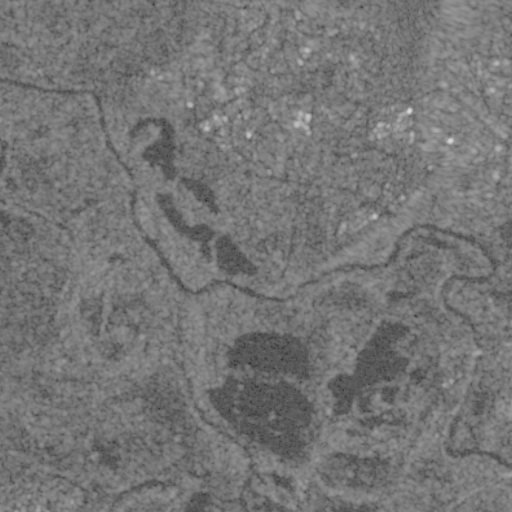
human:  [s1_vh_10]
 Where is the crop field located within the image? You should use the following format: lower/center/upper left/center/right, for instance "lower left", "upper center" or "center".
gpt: The crop field is located in the lower right of the image.
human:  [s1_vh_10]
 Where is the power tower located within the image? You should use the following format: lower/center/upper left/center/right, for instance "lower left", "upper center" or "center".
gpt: The power tower is located in the lower left of the image.
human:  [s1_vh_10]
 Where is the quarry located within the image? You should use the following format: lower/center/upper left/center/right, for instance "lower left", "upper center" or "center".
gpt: The quarry is located in the lower left of the image.
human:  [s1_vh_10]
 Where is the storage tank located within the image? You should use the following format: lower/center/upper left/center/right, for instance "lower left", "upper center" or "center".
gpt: The storage tank is located in the right of the image.
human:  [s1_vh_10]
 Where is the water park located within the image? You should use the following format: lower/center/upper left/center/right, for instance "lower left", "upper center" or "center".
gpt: The water park is located in the lower right of the image.
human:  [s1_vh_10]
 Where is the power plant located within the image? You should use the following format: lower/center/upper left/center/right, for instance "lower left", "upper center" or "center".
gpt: There is no power plant in the image.

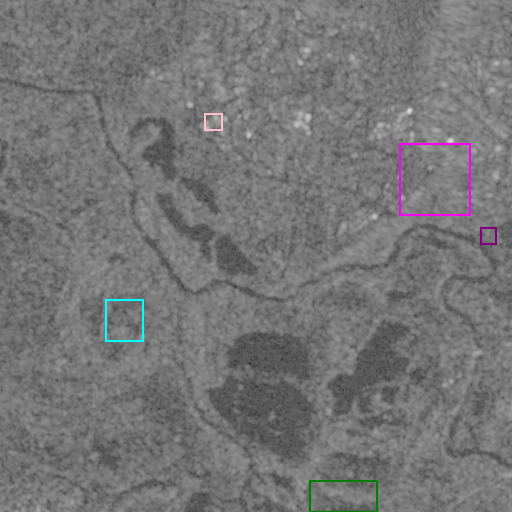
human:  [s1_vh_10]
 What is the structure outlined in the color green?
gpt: The structure outlined in green is a crop field.
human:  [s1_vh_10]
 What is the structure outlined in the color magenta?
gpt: The structure outlined in magenta is a park.
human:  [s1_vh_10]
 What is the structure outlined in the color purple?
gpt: The structure outlined in purple is a parking lot.
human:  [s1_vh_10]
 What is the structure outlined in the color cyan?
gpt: The structure outlined in cyan is a quarry.
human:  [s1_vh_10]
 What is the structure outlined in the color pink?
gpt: The structure outlined in pink is a building.
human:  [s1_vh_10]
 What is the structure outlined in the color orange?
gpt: There is no orange outline.